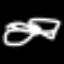
Label: squiggle